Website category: sports
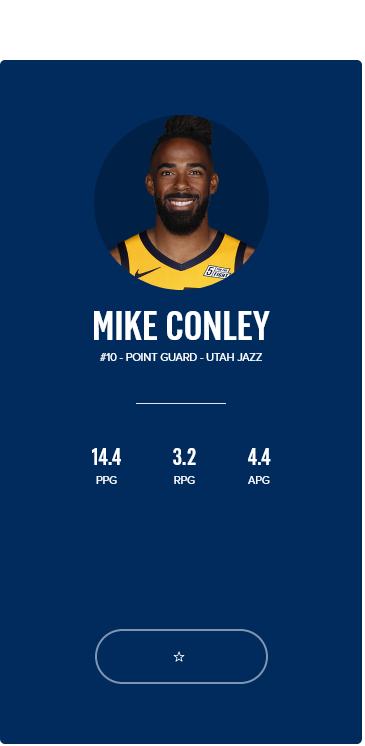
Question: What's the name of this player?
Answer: MIKE CONLEY

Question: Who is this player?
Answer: MIKE CONLEY

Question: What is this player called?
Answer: MIKE CONLEY

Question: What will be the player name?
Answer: MIKE CONLEY

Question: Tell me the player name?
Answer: MIKE CONLEY

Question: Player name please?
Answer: MIKE CONLEY

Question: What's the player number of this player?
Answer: #10

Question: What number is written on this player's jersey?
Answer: #10

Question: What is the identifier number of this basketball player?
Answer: #10

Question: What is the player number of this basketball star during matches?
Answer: #10

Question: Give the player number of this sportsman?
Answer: #10

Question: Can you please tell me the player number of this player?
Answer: #10

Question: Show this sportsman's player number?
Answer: #10

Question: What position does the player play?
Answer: POINT GUARD

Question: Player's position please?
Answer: POINT GUARD

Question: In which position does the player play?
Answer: POINT GUARD

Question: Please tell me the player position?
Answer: POINT GUARD

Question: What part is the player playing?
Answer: POINT GUARD

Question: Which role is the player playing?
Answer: POINT GUARD

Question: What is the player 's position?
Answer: POINT GUARD

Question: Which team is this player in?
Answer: UTAH JAZZ

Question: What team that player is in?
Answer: UTAH JAZZ

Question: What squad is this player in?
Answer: UTAH JAZZ

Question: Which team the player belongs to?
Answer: UTAH JAZZ

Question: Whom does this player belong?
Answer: UTAH JAZZ

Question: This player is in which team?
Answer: UTAH JAZZ

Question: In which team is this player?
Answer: UTAH JAZZ

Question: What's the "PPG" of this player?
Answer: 14.4

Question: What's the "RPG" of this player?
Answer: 3.2

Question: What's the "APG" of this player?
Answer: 4.4

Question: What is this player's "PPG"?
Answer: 14.4

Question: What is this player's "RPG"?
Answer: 3.2

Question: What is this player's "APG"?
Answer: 4.4

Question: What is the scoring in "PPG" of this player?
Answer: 14.4

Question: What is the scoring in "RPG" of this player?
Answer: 3.2

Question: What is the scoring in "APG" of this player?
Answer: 4.4

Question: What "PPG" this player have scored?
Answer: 14.4

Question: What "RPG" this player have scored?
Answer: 3.2

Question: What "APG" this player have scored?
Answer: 4.4

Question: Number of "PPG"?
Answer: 14.4

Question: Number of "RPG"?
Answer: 3.2

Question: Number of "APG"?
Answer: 4.4

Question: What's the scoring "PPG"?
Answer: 14.4

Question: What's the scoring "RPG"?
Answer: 3.2

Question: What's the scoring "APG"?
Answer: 4.4